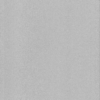
Label: dusty